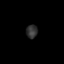
Tissue: skin
Cell type: Fibroblasts
Senescence score: 0.7886
Nuclear area (px): 149
Mean DAPI intensity: 49.705